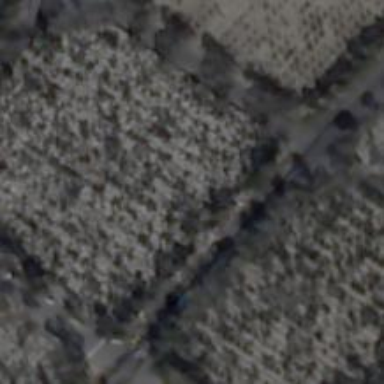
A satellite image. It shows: Cemetery.